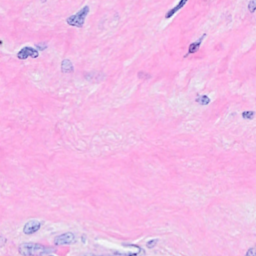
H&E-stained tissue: Breast